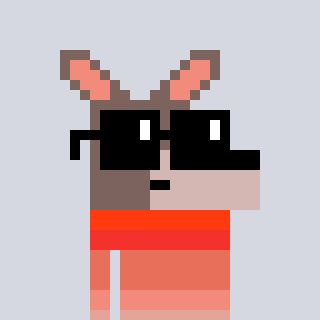
a pixel art character with square black sunglasses, a kangaroo-shaped head and a slimegreen-colored body on a cool background